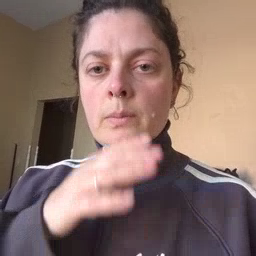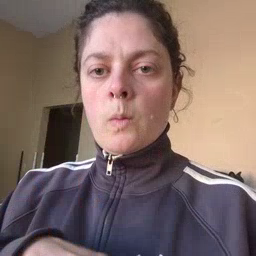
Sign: blow